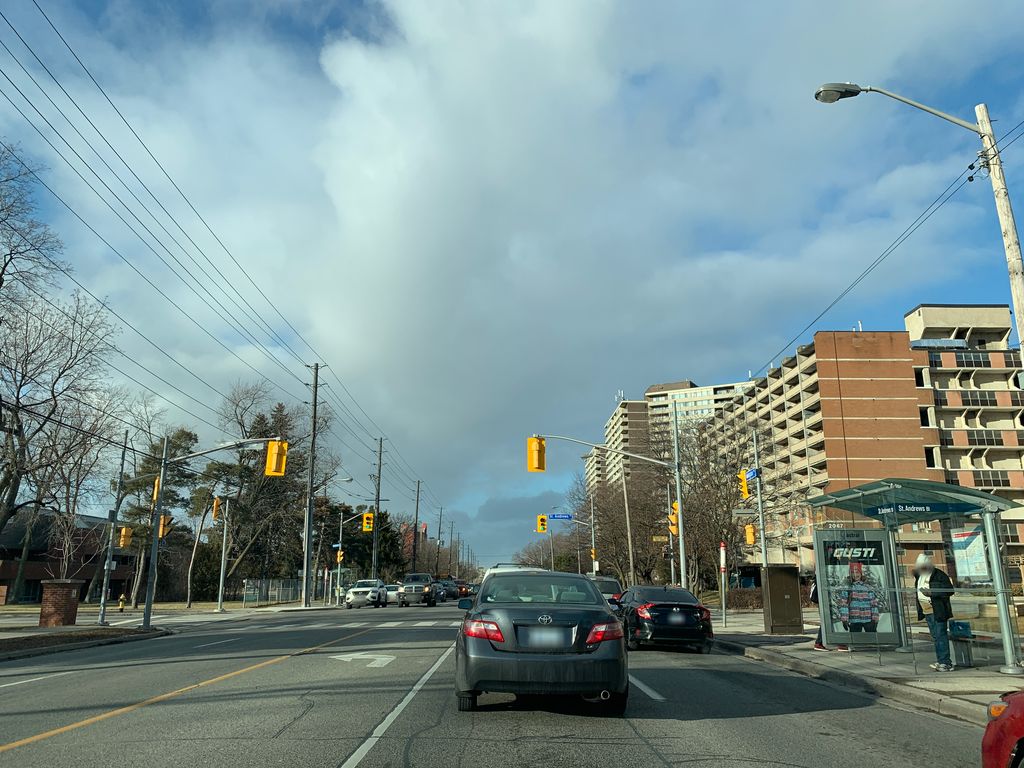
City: toronto